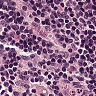
Metastatic tissue present: no